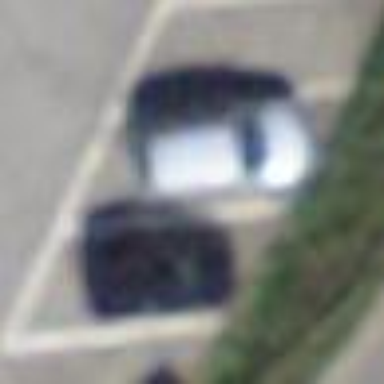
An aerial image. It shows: Parking area with asphalt surface. It is street-side parking with diagonal orientation.